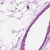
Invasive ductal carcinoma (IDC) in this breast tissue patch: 0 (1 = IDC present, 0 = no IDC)